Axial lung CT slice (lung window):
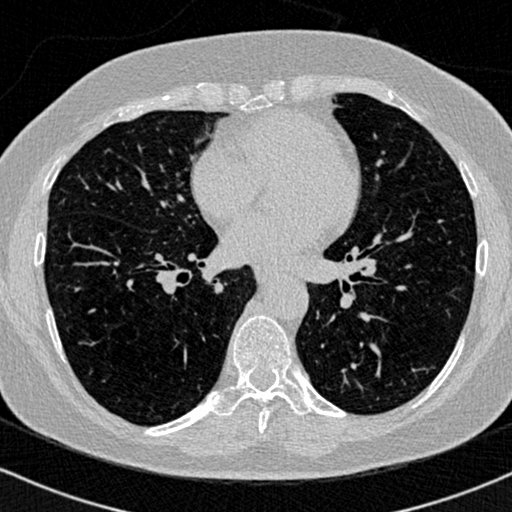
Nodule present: no